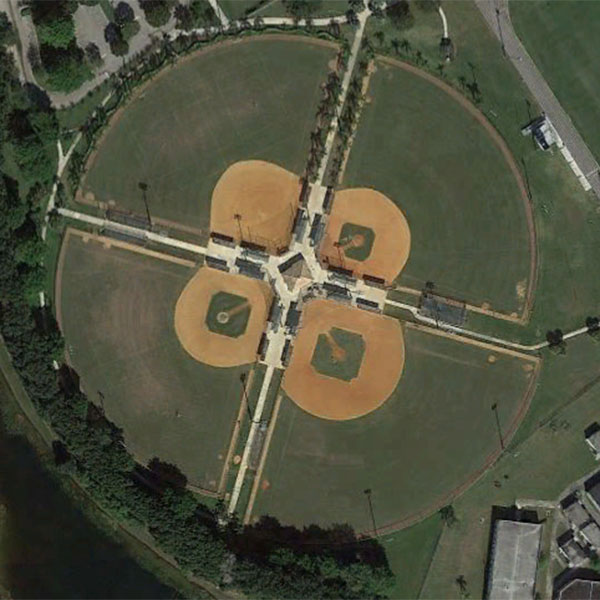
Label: BaseballField